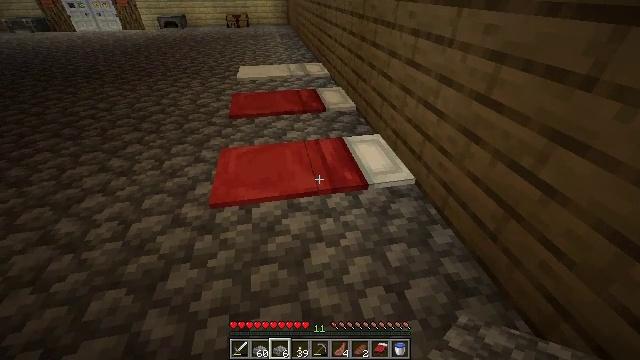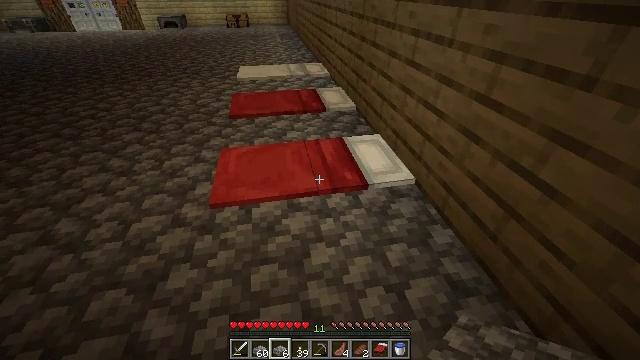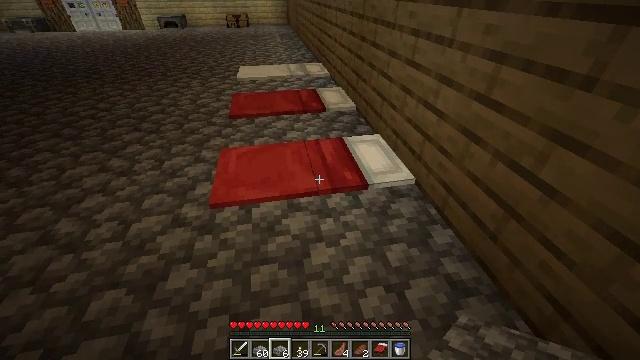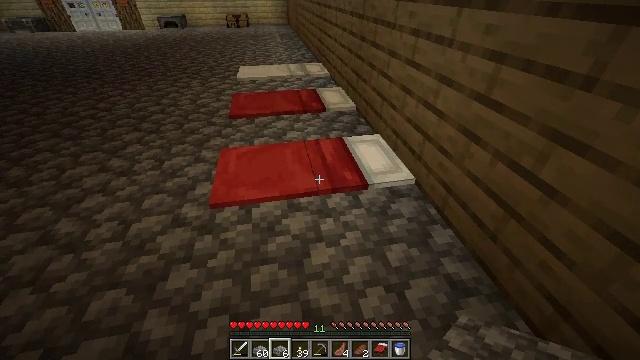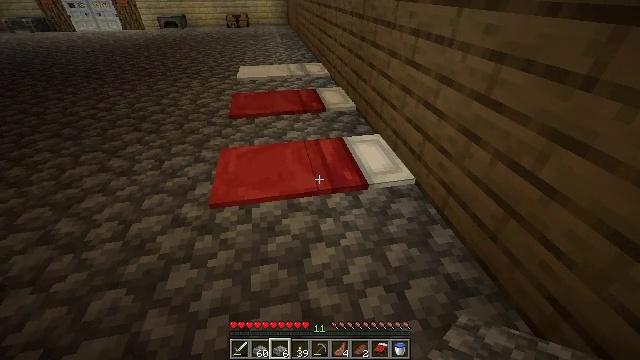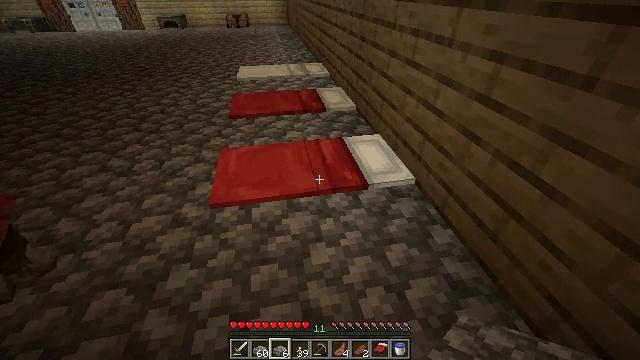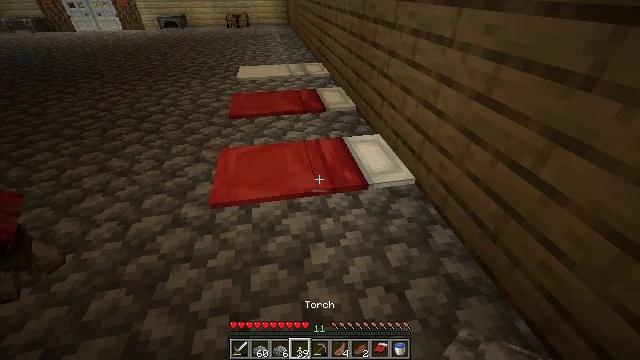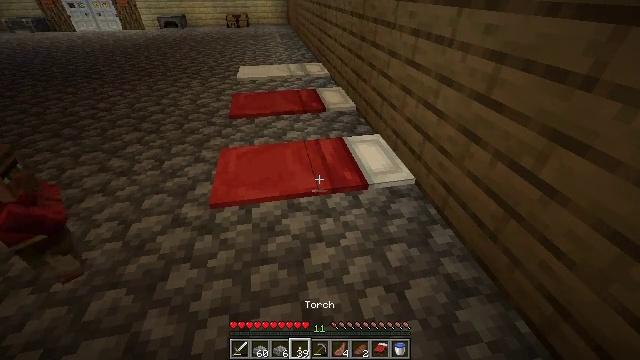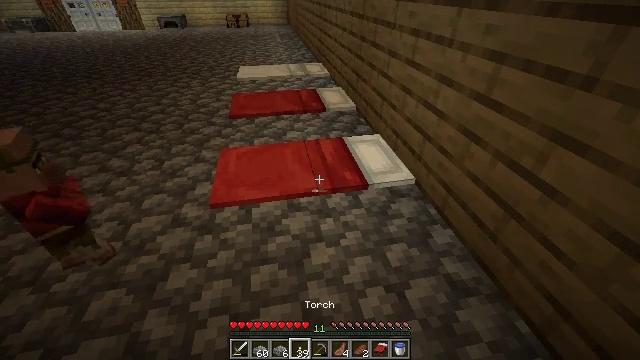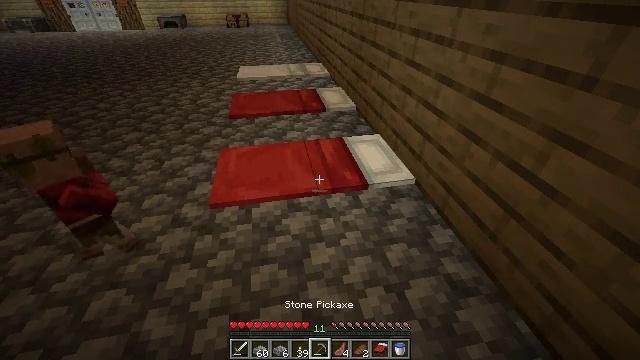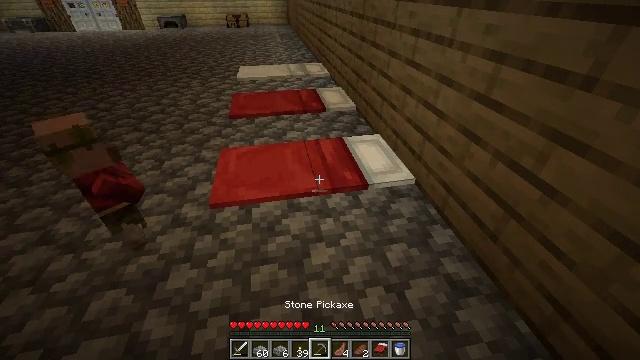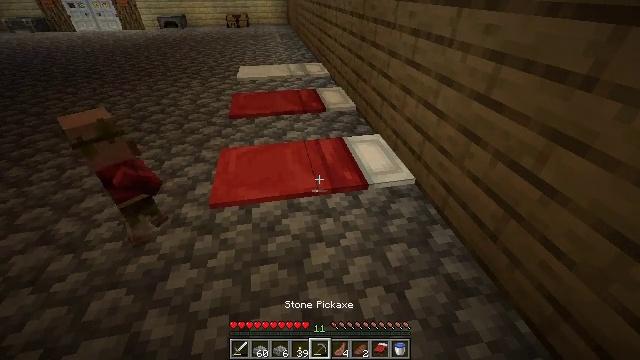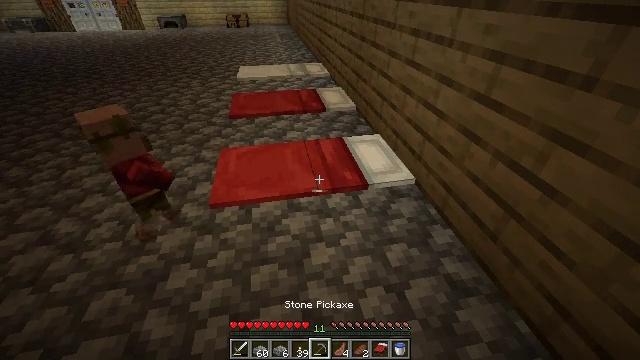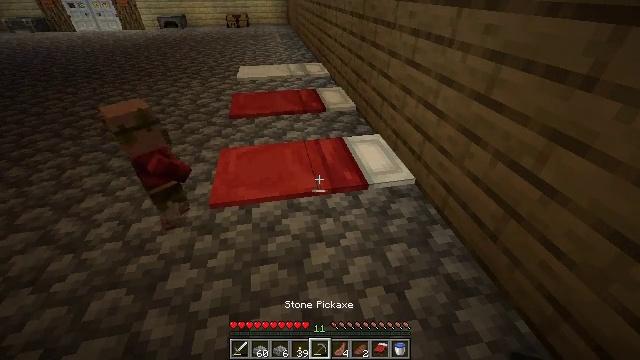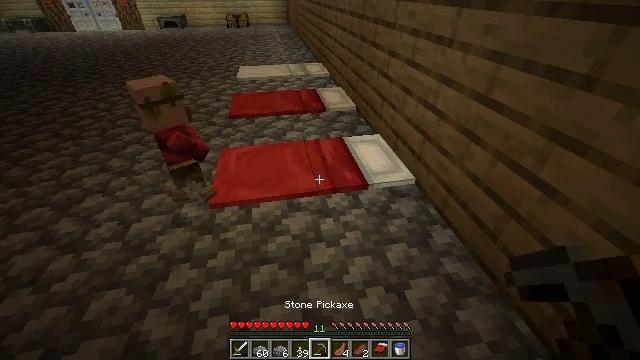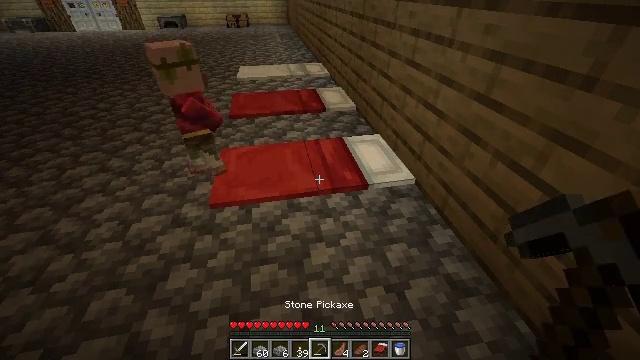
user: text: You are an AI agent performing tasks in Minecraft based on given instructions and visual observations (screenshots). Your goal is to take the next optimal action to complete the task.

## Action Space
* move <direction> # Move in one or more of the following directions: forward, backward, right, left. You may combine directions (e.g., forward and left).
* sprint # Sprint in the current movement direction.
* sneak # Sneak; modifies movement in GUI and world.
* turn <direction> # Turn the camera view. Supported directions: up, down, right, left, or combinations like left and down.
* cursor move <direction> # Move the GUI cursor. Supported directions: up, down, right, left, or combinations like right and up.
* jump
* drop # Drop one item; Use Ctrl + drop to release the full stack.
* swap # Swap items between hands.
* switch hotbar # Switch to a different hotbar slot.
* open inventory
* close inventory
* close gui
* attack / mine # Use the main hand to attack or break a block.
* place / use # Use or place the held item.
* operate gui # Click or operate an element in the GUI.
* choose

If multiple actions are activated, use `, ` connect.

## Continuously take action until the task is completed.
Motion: motion action
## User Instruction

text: Dismantle the red bed.
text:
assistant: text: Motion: no_op
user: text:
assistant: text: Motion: no_op
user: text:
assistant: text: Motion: no_op
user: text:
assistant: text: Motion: no_op
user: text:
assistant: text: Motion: no_op
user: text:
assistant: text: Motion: no_op
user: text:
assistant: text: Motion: no_op
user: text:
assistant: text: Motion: no_op
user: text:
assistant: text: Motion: no_op
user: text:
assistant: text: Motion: no_op
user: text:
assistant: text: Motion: no_op
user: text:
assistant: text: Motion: no_op
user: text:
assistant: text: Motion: no_op
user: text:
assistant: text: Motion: no_op
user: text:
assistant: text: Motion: no_op
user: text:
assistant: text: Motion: no_op
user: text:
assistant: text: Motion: no_op
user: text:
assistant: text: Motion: no_op
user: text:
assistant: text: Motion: no_op
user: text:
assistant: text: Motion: no_op
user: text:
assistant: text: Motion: no_op
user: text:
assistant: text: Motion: no_op
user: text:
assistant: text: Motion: no_op
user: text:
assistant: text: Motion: no_op
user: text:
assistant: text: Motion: no_op
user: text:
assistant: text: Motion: no_op
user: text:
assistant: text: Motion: no_op
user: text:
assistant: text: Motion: no_op
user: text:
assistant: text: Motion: no_op
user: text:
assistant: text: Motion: no_op